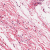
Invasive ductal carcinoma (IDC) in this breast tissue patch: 0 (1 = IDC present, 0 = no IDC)